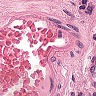
Metastatic tissue present: no